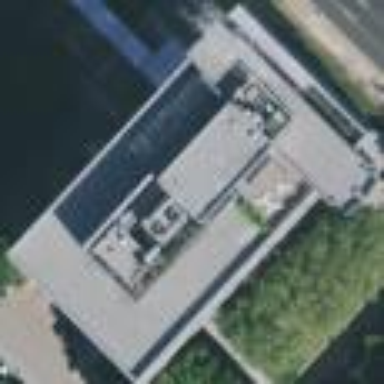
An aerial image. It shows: Office building.